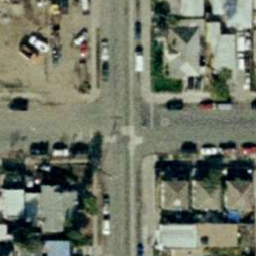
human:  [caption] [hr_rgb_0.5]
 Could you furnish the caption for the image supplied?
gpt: An intersection with some houses and plants at the corners .

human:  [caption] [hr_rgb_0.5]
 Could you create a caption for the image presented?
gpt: A busy intersection with some cars parked at the roadside .

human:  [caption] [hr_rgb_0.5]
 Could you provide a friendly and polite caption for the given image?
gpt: A busy intersection with some houses and plants at the corners .

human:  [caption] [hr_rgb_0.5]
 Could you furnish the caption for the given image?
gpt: An intersection with some cars parked at the roadside .

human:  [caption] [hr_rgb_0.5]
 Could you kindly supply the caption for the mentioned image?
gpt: An intersection with two roads vertical to each other .